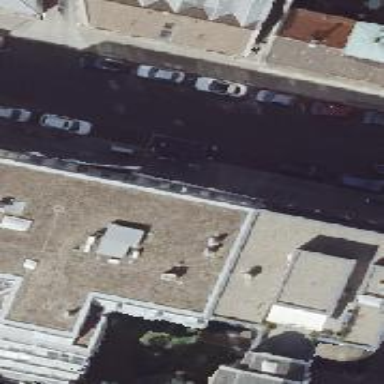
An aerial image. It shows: Parking entrance.